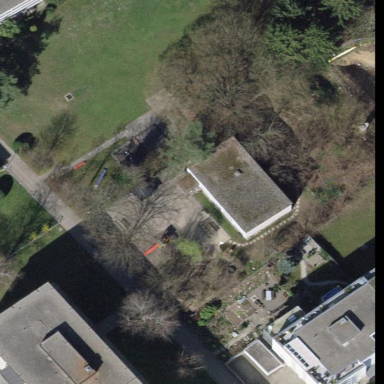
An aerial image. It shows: Kindergarten building part of school.